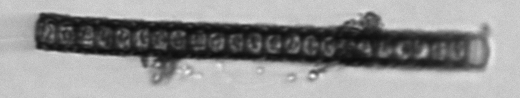
Label: Paralia_sulcata